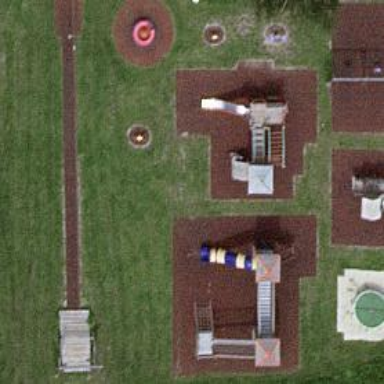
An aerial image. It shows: Playground area for leisure land.